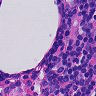
Metastatic tissue present: no